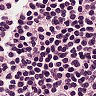
Metastatic tissue present: no